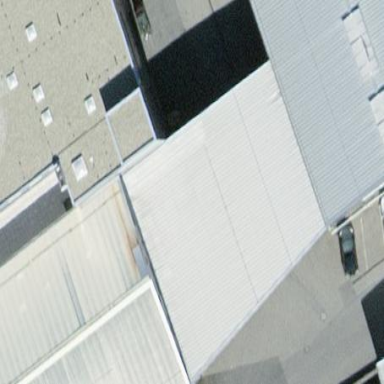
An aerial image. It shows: View of roof of building.